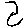
Label: hexagon